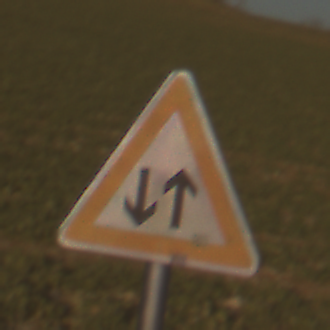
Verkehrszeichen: Gegenverkehr
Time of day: SunriseSunset
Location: Outdoor (Nature)
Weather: PartlyCloudy
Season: NotSpecified
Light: Natural